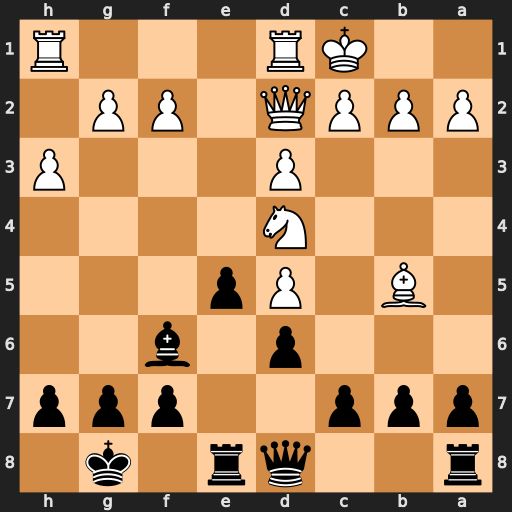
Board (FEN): r2qr1k1/ppp2ppp/3p1b2/1B1Pp3/3N4/3P3P/PPPQ1PP1/2KR3R
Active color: b
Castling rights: -
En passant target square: -
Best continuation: Bg5 Bxe8 Bxd2+